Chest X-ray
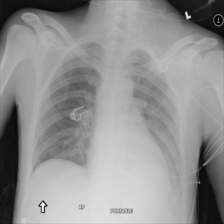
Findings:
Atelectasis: negative
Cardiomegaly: negative
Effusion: negative
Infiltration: negative
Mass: negative
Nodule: negative
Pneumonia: negative
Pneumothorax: negative
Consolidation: negative
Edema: negative
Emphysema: negative
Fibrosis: negative
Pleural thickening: negative
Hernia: negative